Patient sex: M
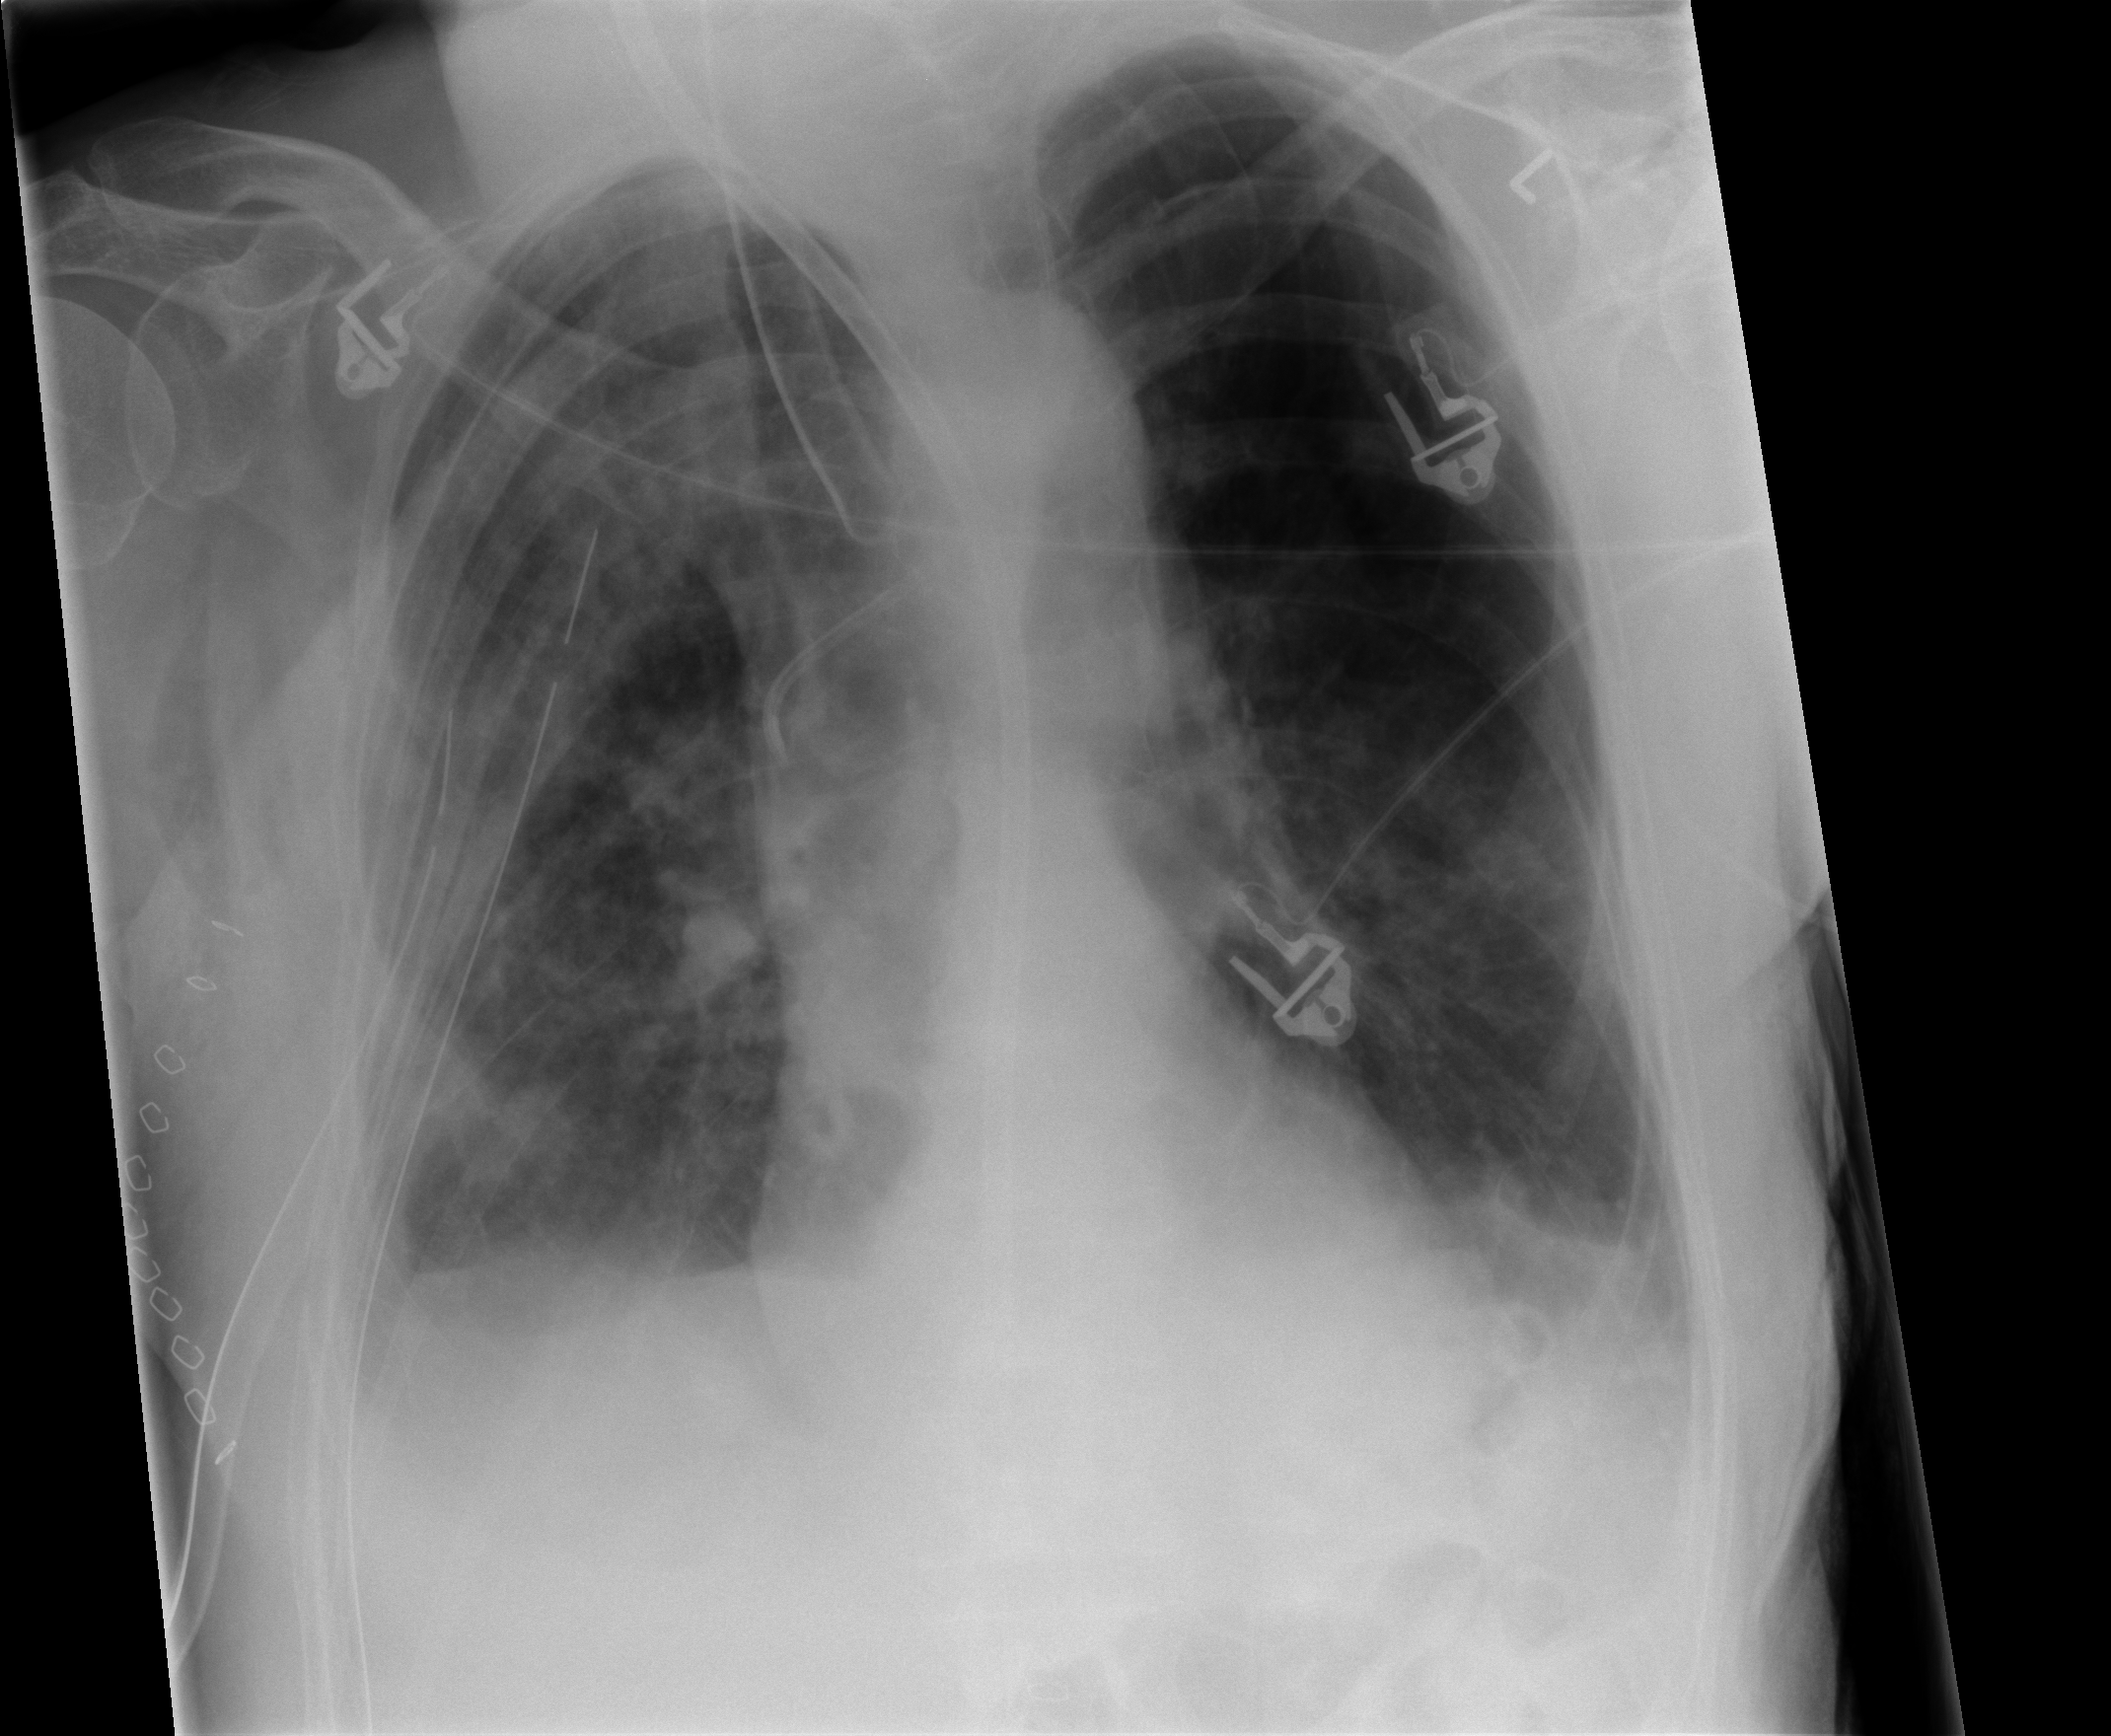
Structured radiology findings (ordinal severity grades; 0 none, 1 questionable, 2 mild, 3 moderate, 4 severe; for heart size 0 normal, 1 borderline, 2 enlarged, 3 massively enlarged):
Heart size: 0
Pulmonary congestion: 0
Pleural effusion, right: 2
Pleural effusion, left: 0
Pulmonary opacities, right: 3
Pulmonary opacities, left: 2
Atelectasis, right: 2
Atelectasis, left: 2